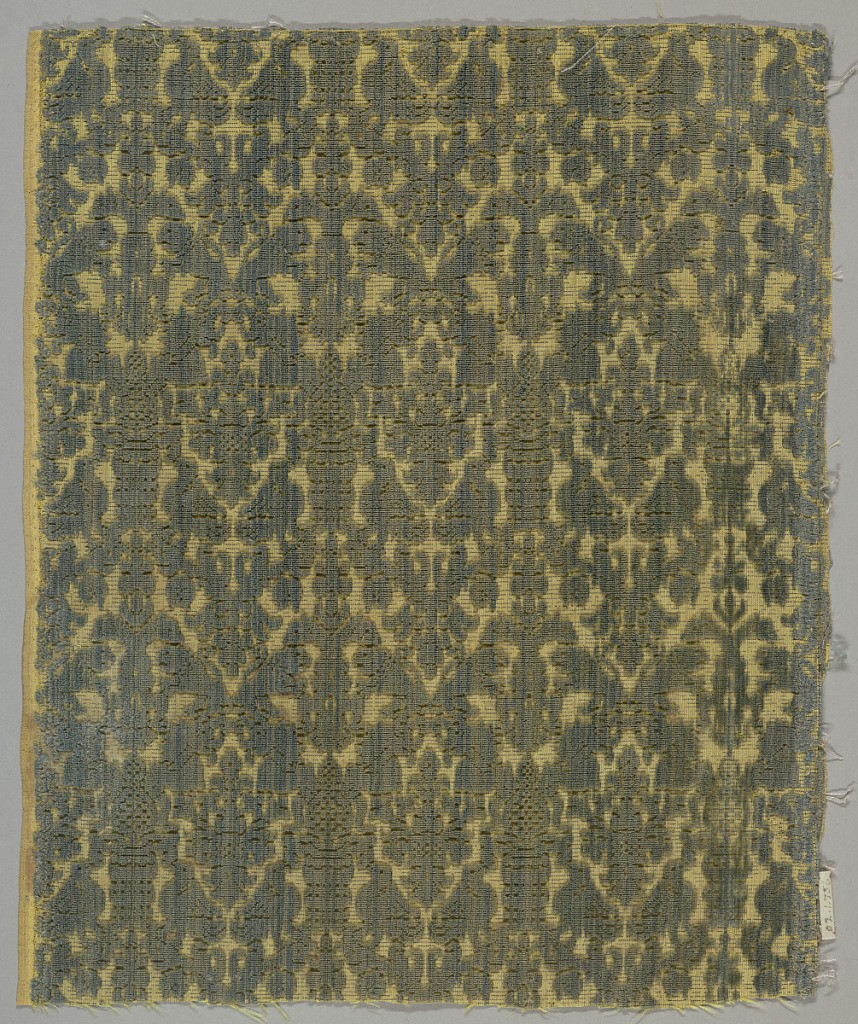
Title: Fragment
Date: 17th century
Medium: silk, metallic thread Technique: supplementary warp in plain weave foundation (velvet), uncut and voided
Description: Close pattern of palmettes with confronted lions and birds.